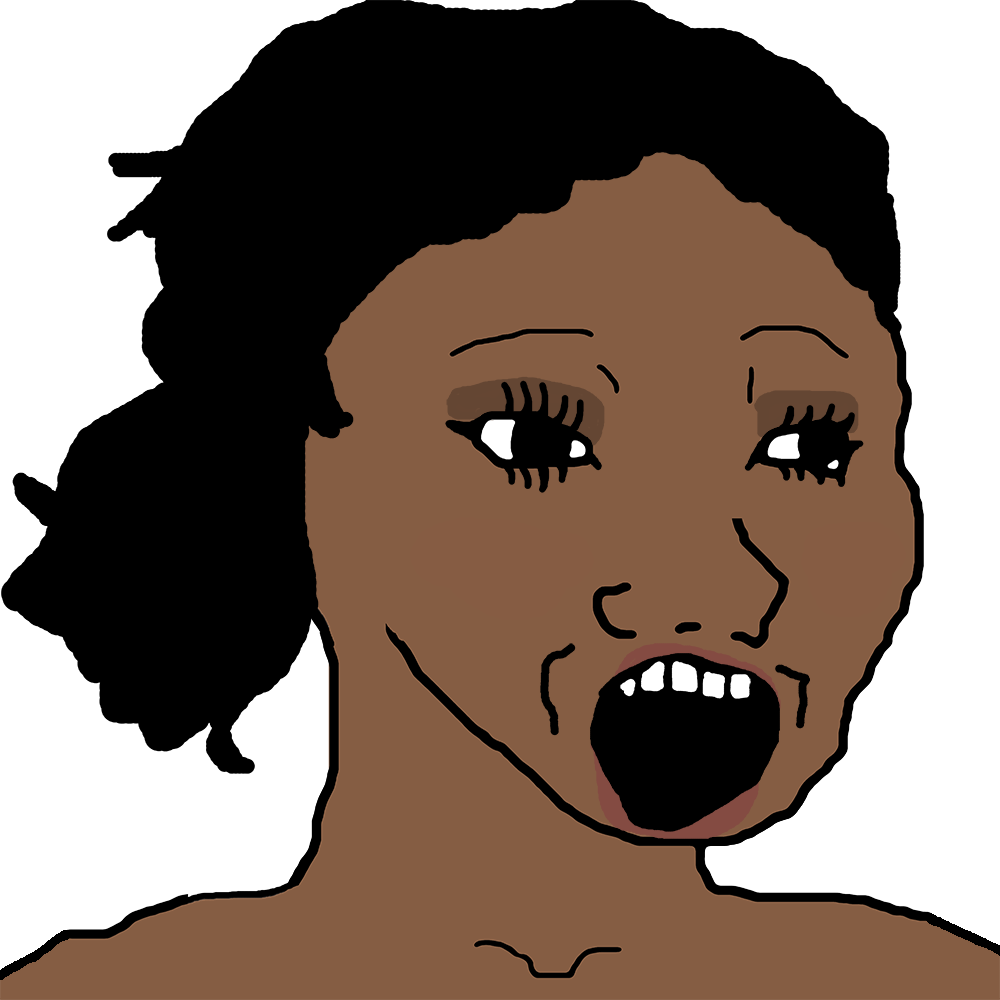
Label: 5_Blackjak